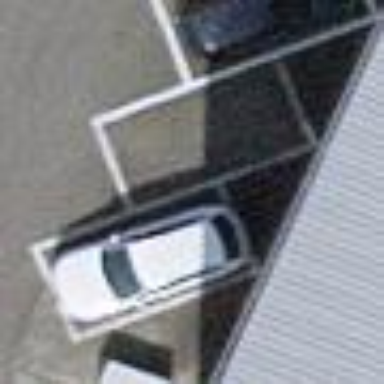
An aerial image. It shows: Street side parking area.